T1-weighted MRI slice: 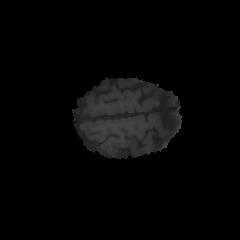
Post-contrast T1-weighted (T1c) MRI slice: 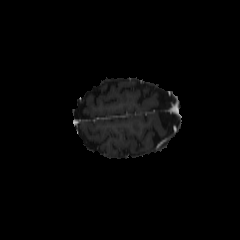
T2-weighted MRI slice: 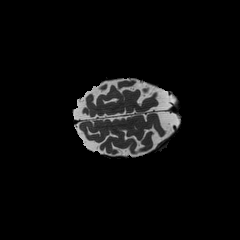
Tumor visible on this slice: no